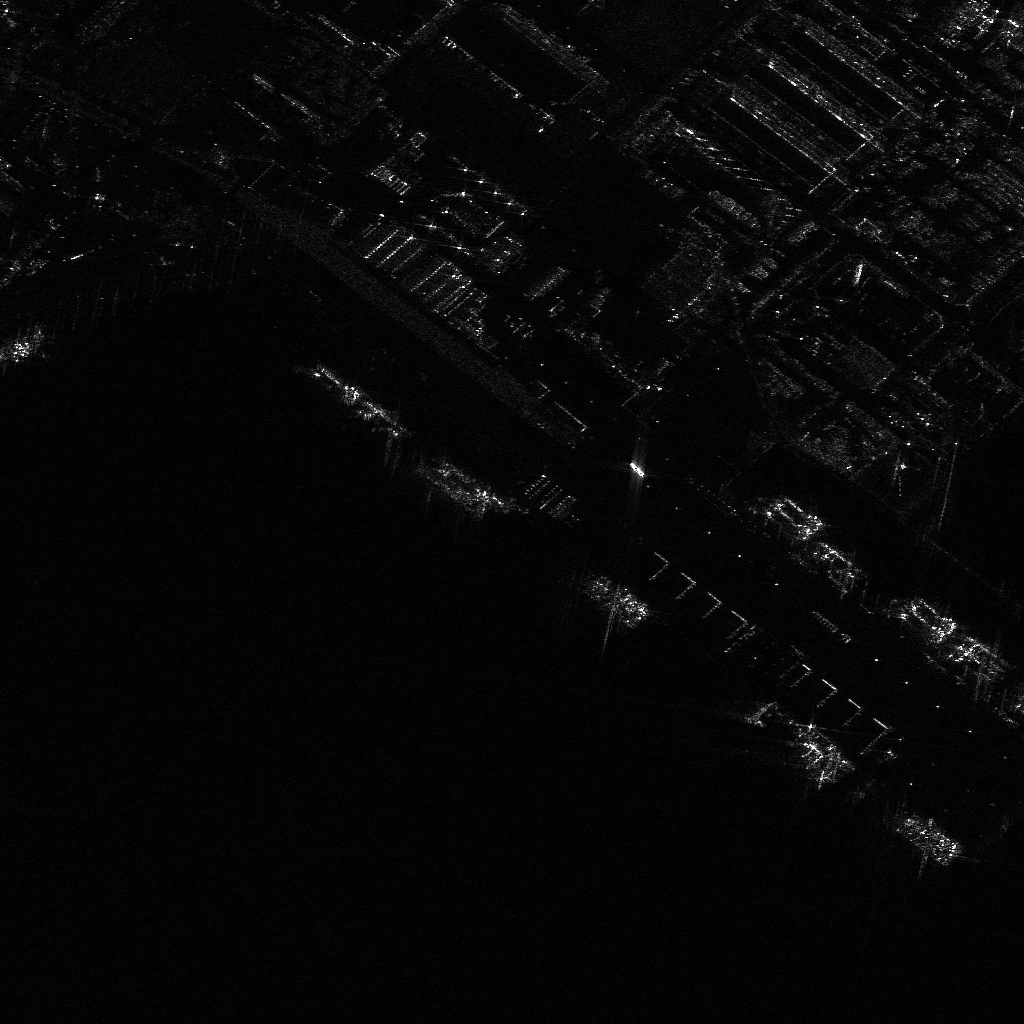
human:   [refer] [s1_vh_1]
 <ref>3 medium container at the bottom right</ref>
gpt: <box>[[88, 80, 93, 82, 43], [77, 72, 83, 73, 43], [76, 73, 82, 75, 43]]</box>

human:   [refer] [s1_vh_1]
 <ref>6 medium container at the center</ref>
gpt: <box>[[58, 56, 63, 58, 43], [57, 58, 62, 59, 43], [43, 46, 48, 47, 43], [42, 47, 47, 48, 43], [34, 40, 40, 41, 43], [30, 36, 35, 38, 43]]</box>

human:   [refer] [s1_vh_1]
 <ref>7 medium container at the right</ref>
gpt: <box>[[75, 49, 80, 51, 43], [74, 50, 79, 51, 43], [78, 54, 83, 55, 43], [88, 59, 93, 60, 43], [87, 60, 92, 61, 43], [93, 63, 98, 65, 43], [92, 64, 97, 66, 43]]</box>